Field crop: maize
Growth stage: 2
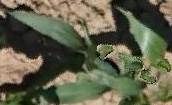
Species: maize